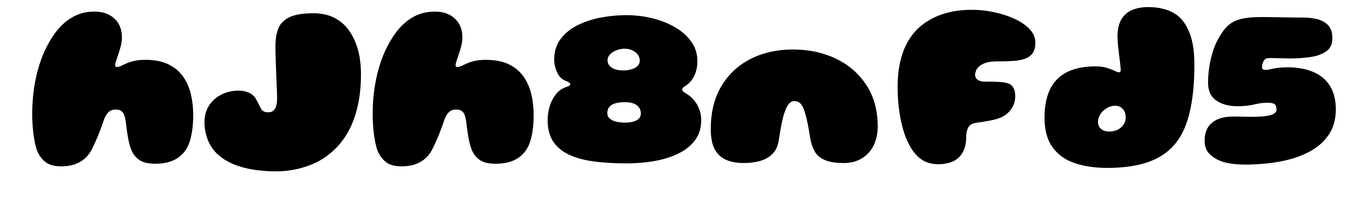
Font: Gluten_Black